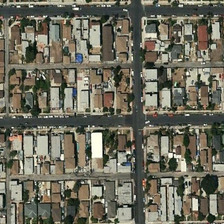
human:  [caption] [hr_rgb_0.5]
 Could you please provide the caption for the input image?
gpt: many crowded buildings are in a dense residential area .

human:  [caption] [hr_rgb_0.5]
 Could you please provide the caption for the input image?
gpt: many crowded buildings are in a dense residential area .

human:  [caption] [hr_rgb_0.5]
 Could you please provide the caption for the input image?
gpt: many crowded buildings are in a dense residential area .

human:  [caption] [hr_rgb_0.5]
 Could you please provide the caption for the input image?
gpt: many crowded buildings are in a dense residential area .

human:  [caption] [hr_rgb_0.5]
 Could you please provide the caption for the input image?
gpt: many crowded buildings are in a dense residential area .